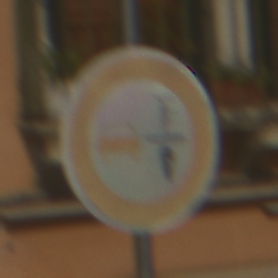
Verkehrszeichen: VerbotUeberholenEinspurigeFahrzeuge
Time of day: MorningAfternoon
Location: Outdoor (Urban)
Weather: Clear
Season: NotSpecified
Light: Natural